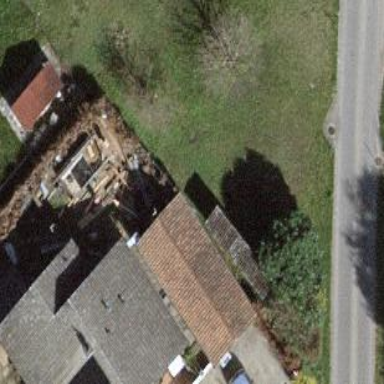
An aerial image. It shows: Garage.